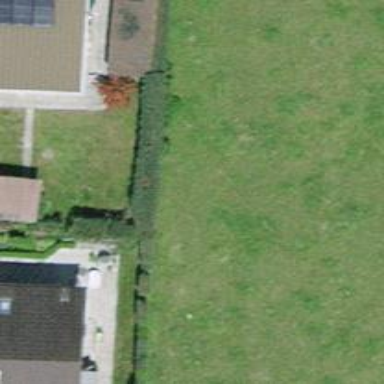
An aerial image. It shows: Hedge barrier.